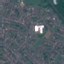
Label: Residential